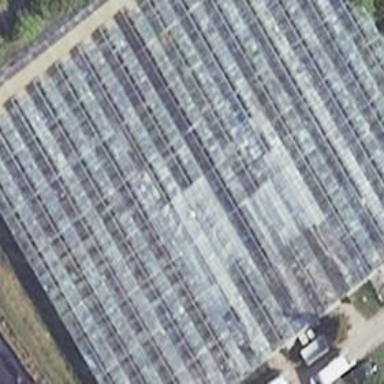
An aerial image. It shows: Garden center shop.